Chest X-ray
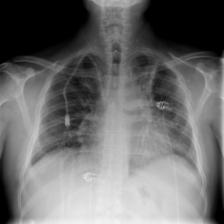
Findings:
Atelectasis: negative
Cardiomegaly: negative
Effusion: negative
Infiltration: positive
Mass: negative
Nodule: negative
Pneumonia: negative
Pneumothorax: negative
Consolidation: negative
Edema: negative
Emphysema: negative
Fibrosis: negative
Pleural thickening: negative
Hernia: negative